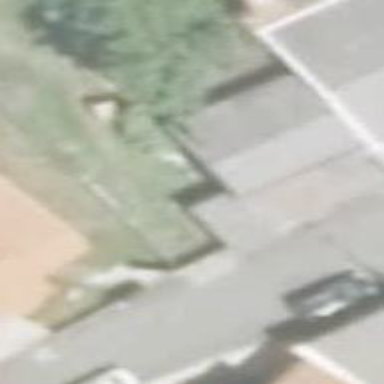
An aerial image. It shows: Fence.